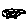
Label: sun